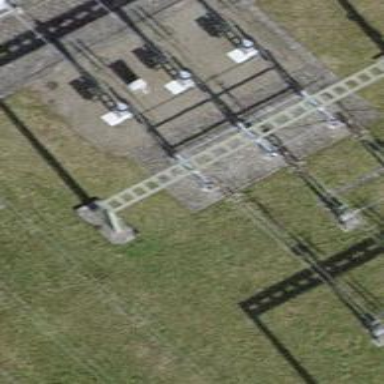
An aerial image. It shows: Insulator used in power systems.